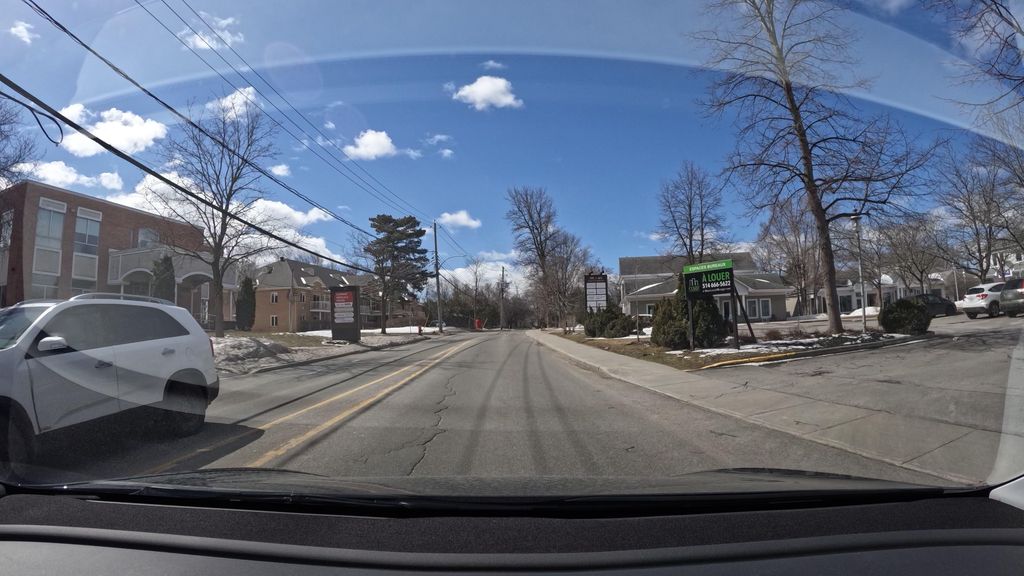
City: montreal